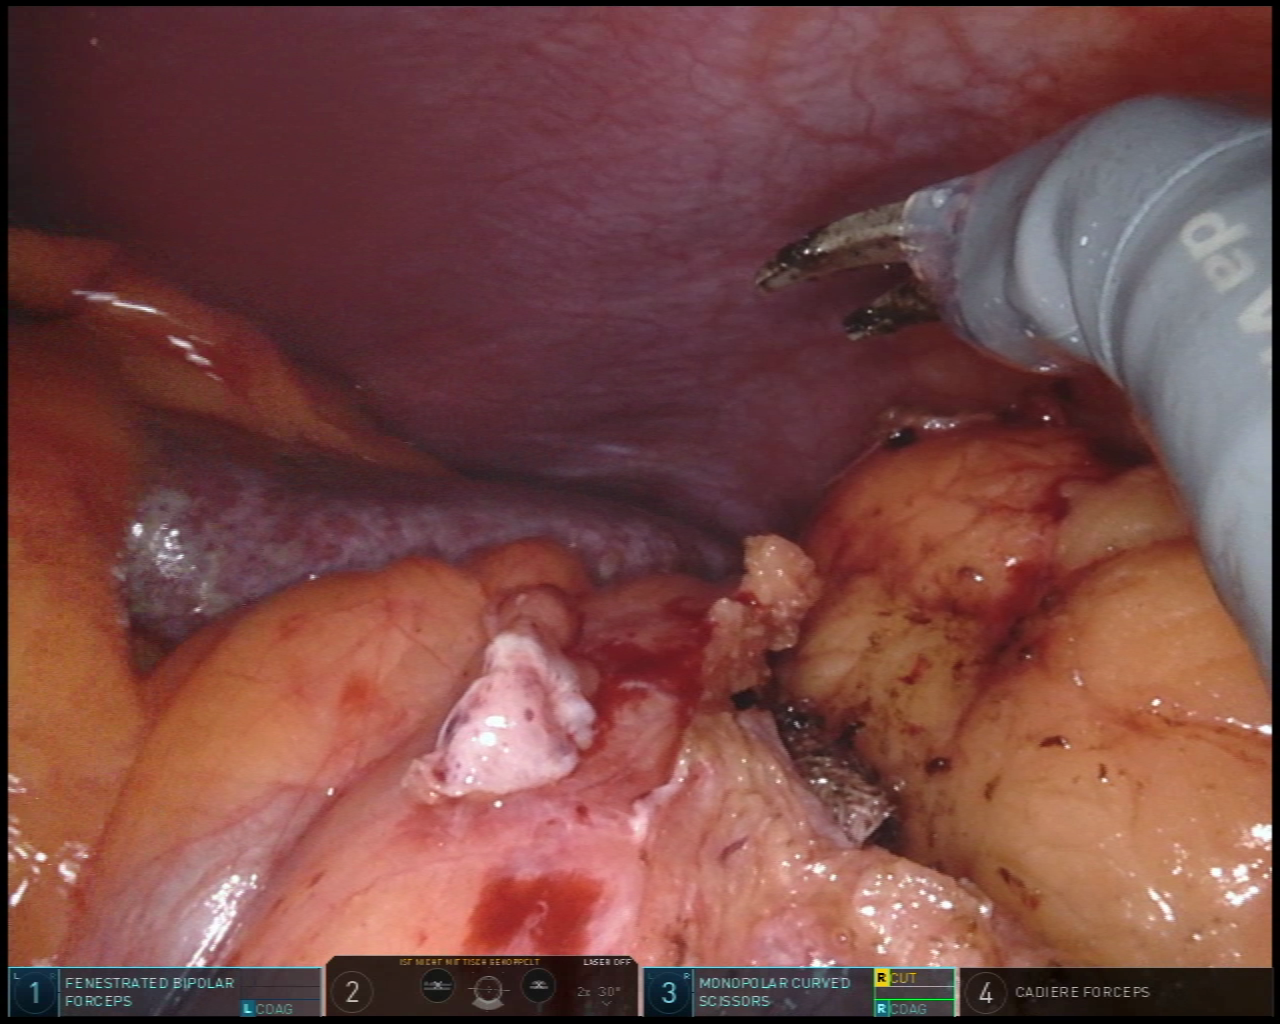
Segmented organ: spleen
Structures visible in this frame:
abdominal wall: yes
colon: no
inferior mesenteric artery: no
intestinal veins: no
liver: no
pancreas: no
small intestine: no
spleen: yes
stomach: no
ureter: no
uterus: no
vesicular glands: no